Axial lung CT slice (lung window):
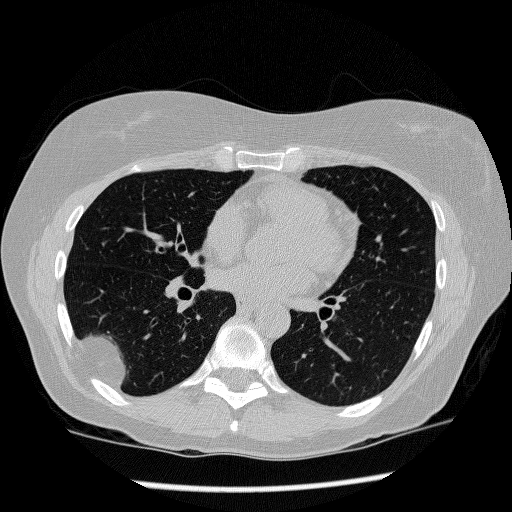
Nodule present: no